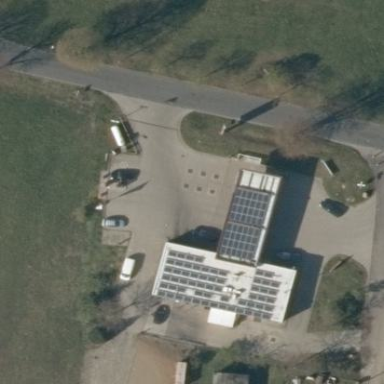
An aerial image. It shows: Building designated for providing fuel.